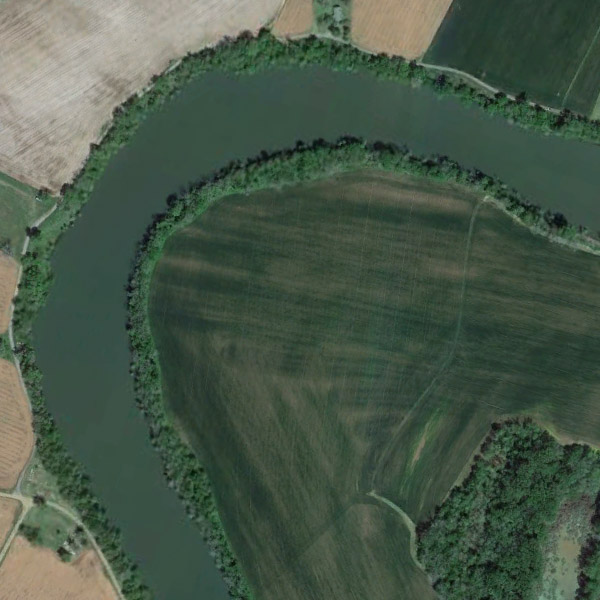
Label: River